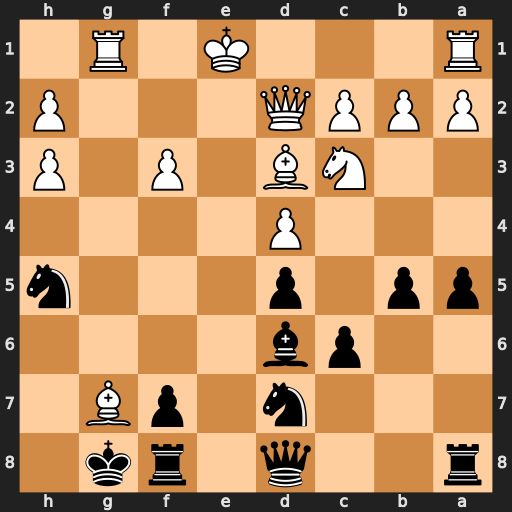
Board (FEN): r2q1rk1/3n1pB1/2pb4/pp1p3n/3P4/2NB1P1P/PPPQ3P/R3K1R1
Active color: b
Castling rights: Q
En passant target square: -
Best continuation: Qh4+ Qf2 Qxf2+ Kxf2 Nxg7